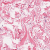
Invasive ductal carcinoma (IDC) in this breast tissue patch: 0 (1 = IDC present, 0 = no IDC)